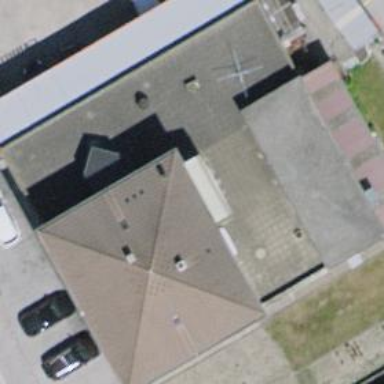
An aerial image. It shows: Industrial building.